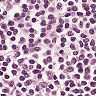
Metastatic tissue present: no